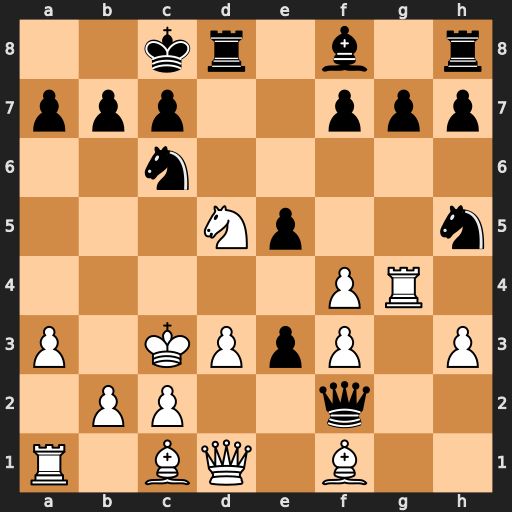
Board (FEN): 2kr1b1r/ppp2ppp/2n5/3Np2n/5PR1/P1KPpP1P/1PP2q2/R1BQ1B2
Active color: w
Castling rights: -
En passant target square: -
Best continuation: Bxe3 Qh2 Bg1